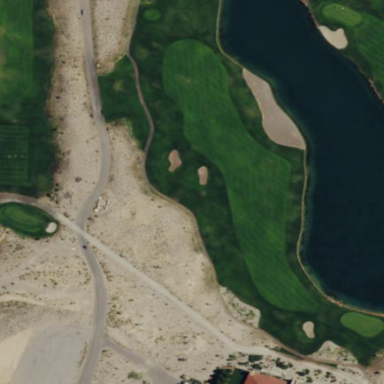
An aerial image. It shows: Rough grassy area used for golf.